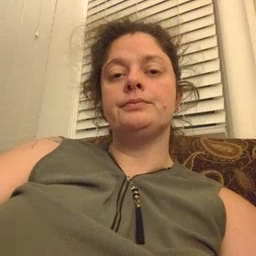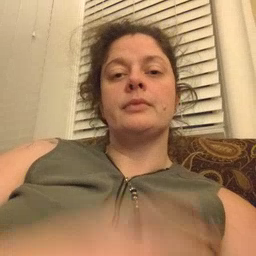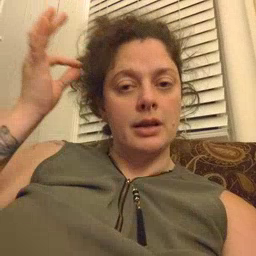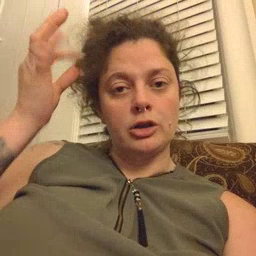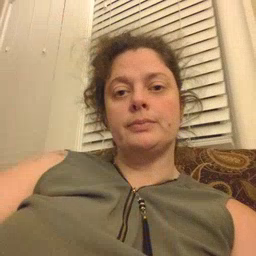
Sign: hair